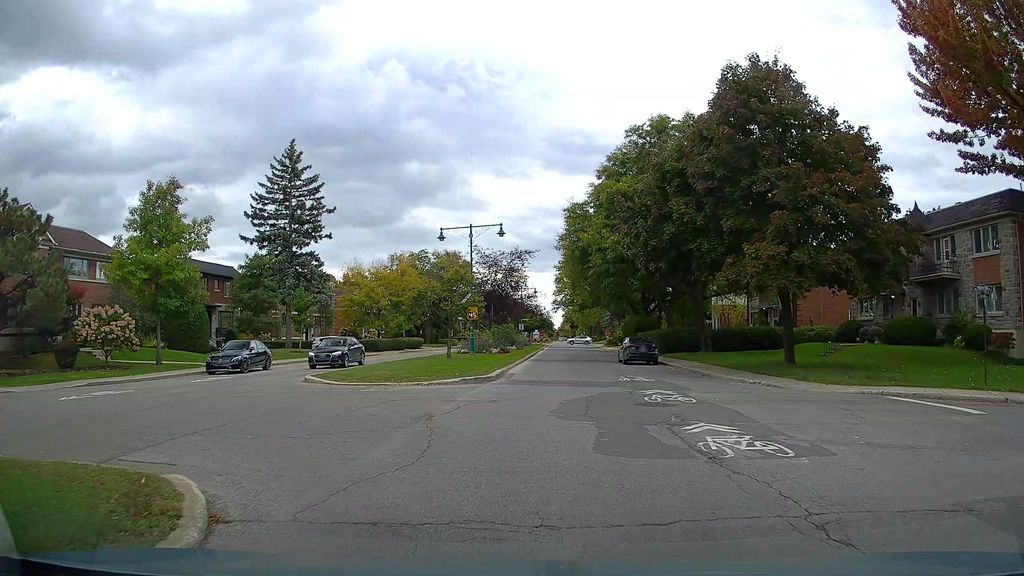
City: montreal